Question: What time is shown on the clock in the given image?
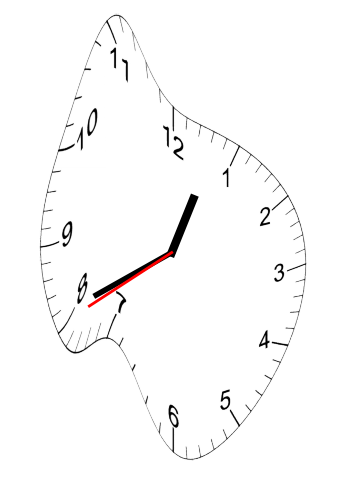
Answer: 12:40:40